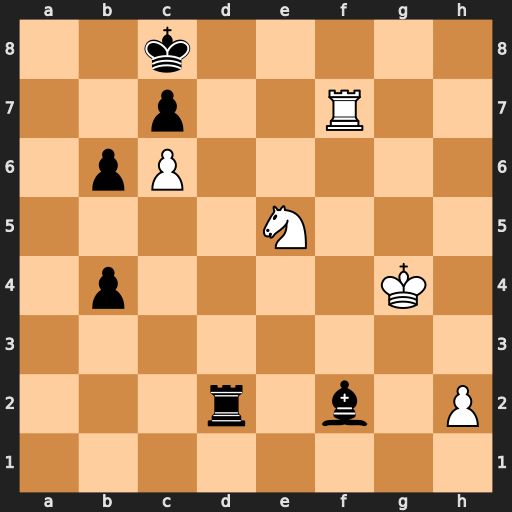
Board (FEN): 2k5/2p2R2/1pP5/4N3/1p4K1/8/3r1b1P/8
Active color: w
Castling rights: -
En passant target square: -
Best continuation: Rf8+ Rd8 Rxf2